Question: I have an app with a widget. I know that Android 4.0 or later will automatically create a margin around the widget so I've implemented the suggestion on <URL> to make the widgets approximately the same size on different Android versions. I've tested the widget in the emulator on API 10, 14 and 15 and it works fine. The widget looks the same in all versions. However, when I test it on my SGS2 phone with Android 4.0.3 there are no margins! How can this be? What am I missing? Did anyone else experience this behaviour?

Here's my
'''
<?xml version="1.0" encoding="utf-8"?>
<appwidget-provider xmlns:android="http://schemas.android.com/apk/res/android"
android:initialLayout="@layout/widget"
android:minHeight="40dp"
android:minWidth="110dp"
android:updatePeriodMillis="60000" >
</appwidget-provider>
'''
'''
<?xml version="1.0" encoding="utf-8"?>
<RelativeLayout xmlns:android="http://schemas.android.com/apk/res/android"
android:id="@+id/widget_mainlayout"
android:layout_width="match_parent"
android:layout_height="match_parent"
android:layout_margin="@dimen/widget_margin"
android:background="@drawable/widget_background" >
</RelativeLayout>
'''
'''
<?xml version="1.0" encoding="UTF-8"?>
<shape xmlns:android="http://schemas.android.com/apk/res/android"
android:shape="rectangle" >
<stroke
android:width="2dp"
android:color="#222222" />
<gradient
android:angle="225"
android:startColor="#DD2ECCFA"
android:endColor="#DD000000" />
<corners android:radius="7dp" />
</shape>
'''
'''
<?xml version="1.0" encoding="utf-8"?>
<resources>
<dimen name="widget_margin">8dp</dimen>
</resources>
'''
'''
<?xml version="1.0" encoding="utf-8"?>
<resources>
<dimen name="widget_margin">0dp</dimen>
</resources>
'''
At first I thought it had something to do with the widget not being properly updated as described <URL>, but removing the widget and adding it again doesn't help. I've also experimented a bit with the settings:
- 'maxHeight''maxWidth''widget_info.xml'- 'layout_margin''padding''widget.xml'- '0dp''16dp''res/values-v14/dimens.xml'
I've installed GO Launcher Ex on the phone and then the widget does have margins, so I guess this is a specific issue for Samsung's TouchWiz launcher? Can anyone confirm this? I am also interested in solutions to make the widget look (more or less) the same when using TouchWiz.
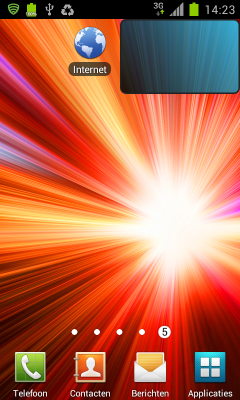
Answer: As you already pointed out, the trick is to use different margins/padding for TouchWiz devices or SDK level < 14. For SDK level < 14 you should continue to use dimens.xml, but for TouchWiz you'll need to create a separate layout file. Then if you detect TouchWiz, you switch the layout file in the constructor of the widget RemoteViews:
'''
RemoteViews views = new RemoteViews(
context.getPackageName(),
isAlternativeMargins(context) ?
R.layout.alternative_layout :
R.layout.normal_layout
)
'''
To detect TouchWiz and other launchers having the same problem, you could use the following code:
'''
/* sorted alphabetically to be able to use Arrays.binarySearch later on */
private final static String[] LAUNCHER_ALTERNATIVES = {
"com.sec.android.app.launcher",
"com.sec.android.app.twlauncher",
};
private final static String[] LAUNCHER_ALTERNATIVE_EXCEPTIONS = {
"GT-I9100", // Galaxy S II
"GT-I9100G", // Galaxy S II
"GT-I9100T", // Galaxy S II
"GT-I9210T", // Galaxy S II
"GT-I9100M", // Galaxy S II
"SGH-I757M", // Galaxy S II
"SGH-I727R", // Galaxy S II
"SGH-I927", // Galaxy S II
"SGH-T989D", // Galaxy S II
"GT-I9108", // Galaxy S II
"GT-I9100P", // Galaxy S II
"ISW11SC", // Galaxy S II
"SC-02C", // Galaxy S II
"SHW-M250K", // Galaxy S II
"SHW-M250L", // Galaxy S II
"SHW-M250S", // Galaxy S II
"SGH-I777", // Galaxy S II
"SGH-I727", // Galaxy S II
"SGH-I927", // Galaxy S II
"SPH-D710", // Galaxy S II
"SGH-T989", // Galaxy S II
"SCH-R760", // Galaxy S II
"GT-N7000", // Galaxy Note
"SHV-E160K", // Galaxy Note
"SHV-E160L", // Galaxy Note
"SHV-E160S", // Galaxy Note
"SGH-I717", // Galaxy Note
"SC-05D", // Galaxy Note
"SGH-T879", // Galaxy Note
"GT-I9220", // Galaxy Note
"GT-I9228", // Galaxy Note
"SCH-I889", // Galaxy Note
"SGH-I717", // Galaxy Note
};
static {
Arrays.sort(LAUNCHER_ALTERNATIVE_EXCEPTIONS);
}
public static boolean isAlternativeMargins(Context context) {
if (Build.VERSION.SDK_INT < 14)
return false;
PackageManager pm = context.getPackageManager();
Intent i = new Intent(Intent.ACTION_MAIN);
i.addCategory(Intent.CATEGORY_HOME);
i.addCategory(Intent.CATEGORY_DEFAULT);
ResolveInfo info = pm.resolveActivity(i, PackageManager.MATCH_DEFAULT_ONLY);
if (
info != null && info.activityInfo != null &&
info.activityInfo.taskAffinity != null
) {
int pos = Arrays.binarySearch(
LAUNCHER_ALTERNATIVES, info.activityInfo.taskAffinity
);
// if TouchWiz
if (pos >= 0) {
// if >= Android 4.1.2 and (Galaxy S II or Galaxy Note)
if ( getSdk() >= 16 && Arrays.binarySearch(
LAUNCHER_ALTERNATIVE_EXCEPTIONS, Build.MODEL
) >= 0)
return false;
return true;
}
}
return false;
}
'''
The code above detects the default launcher and returns true, if it is TouchWiz.